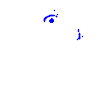
Particle: pion